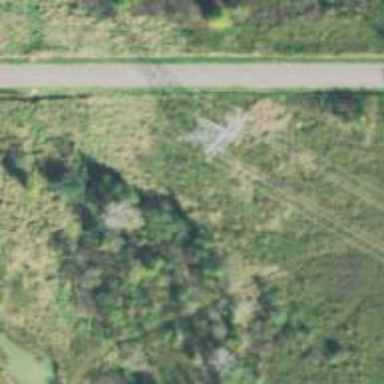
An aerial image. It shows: Lattice structure tower used for power distribution.